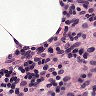
Metastatic tissue present: no